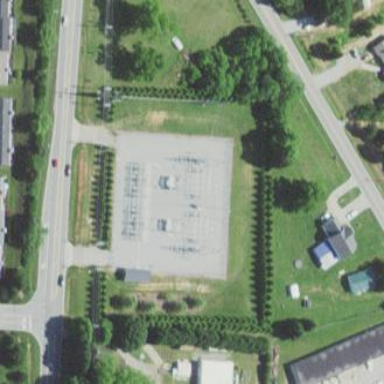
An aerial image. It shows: Distribution power substation secured by fence.